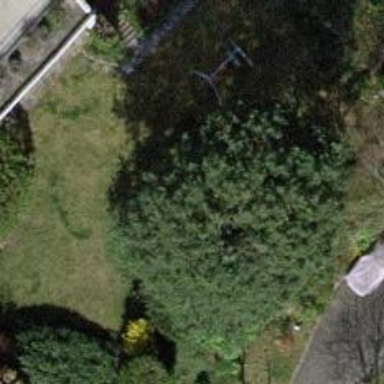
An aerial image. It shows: Evergreen tree with needle-leaved leaves.